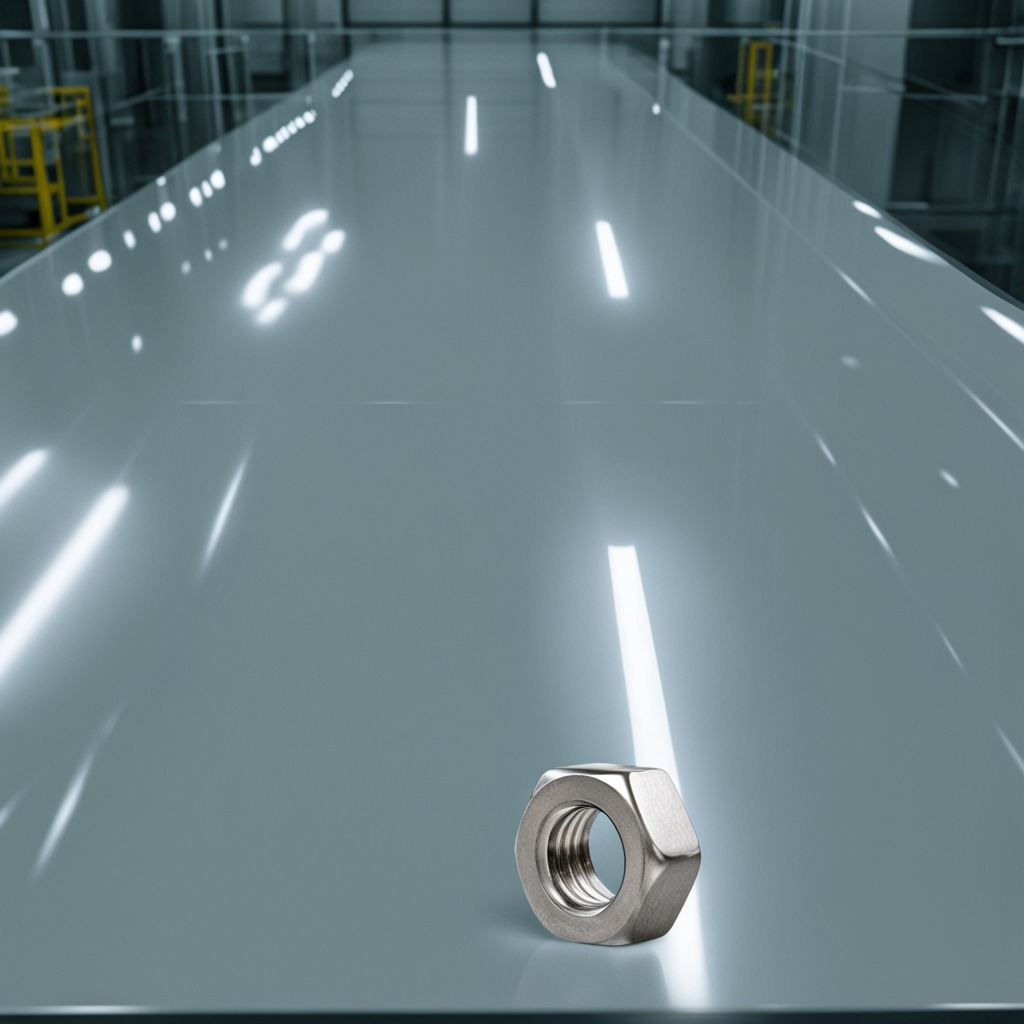
A metal nut is lying on the high-gloss table.